Aerial crown-view tile of a tropical tree (Barro Colorado Island, Panama), acquired 20250317:
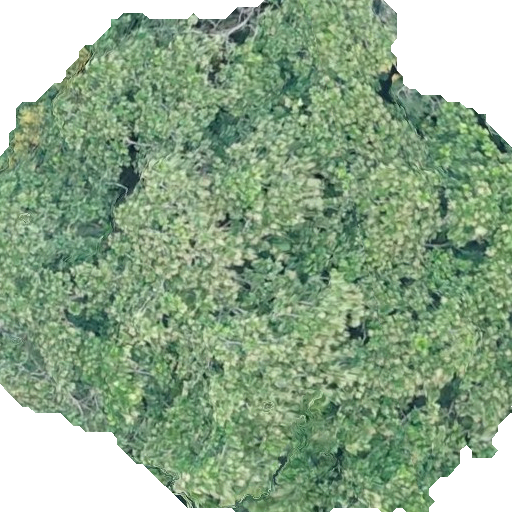
Species: Anacardium excelsum
GBIF accepted scientific name: Anacardium excelsum
Crown area: 362.645 m²